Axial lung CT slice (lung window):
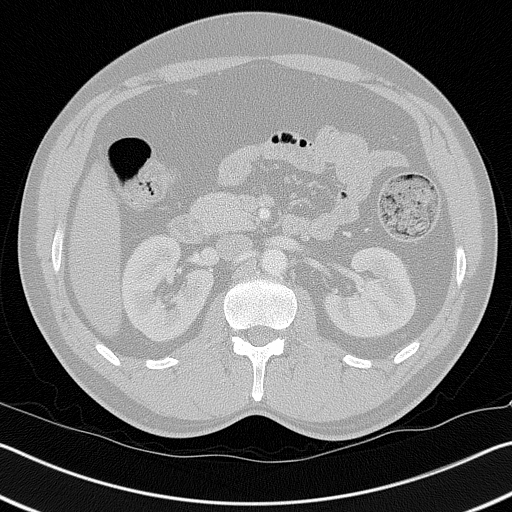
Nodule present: no